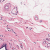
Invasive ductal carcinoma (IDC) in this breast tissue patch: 0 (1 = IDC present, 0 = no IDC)